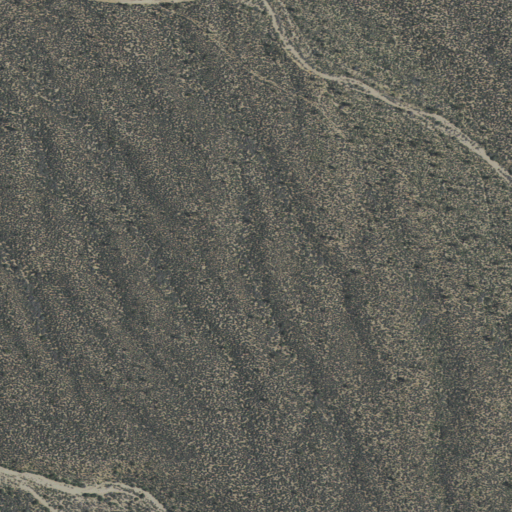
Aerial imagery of valley in California named Cottonwood Canyon containing only shrub